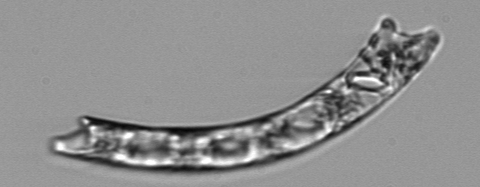
Label: Eucampia